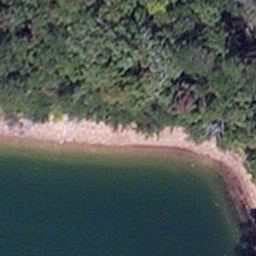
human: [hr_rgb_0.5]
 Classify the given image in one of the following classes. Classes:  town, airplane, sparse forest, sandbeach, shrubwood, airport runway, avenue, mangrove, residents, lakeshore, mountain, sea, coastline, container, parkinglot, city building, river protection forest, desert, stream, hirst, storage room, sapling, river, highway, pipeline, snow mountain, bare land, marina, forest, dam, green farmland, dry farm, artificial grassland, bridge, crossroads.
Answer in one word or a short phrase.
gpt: lakeshore